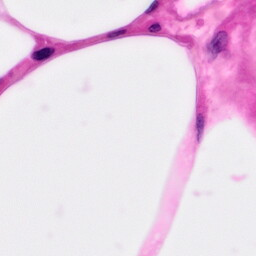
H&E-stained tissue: Pancreatic